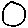
Label: circle